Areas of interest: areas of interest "Xi'an Polytechnic University Jinhua Campus Basketball Court"
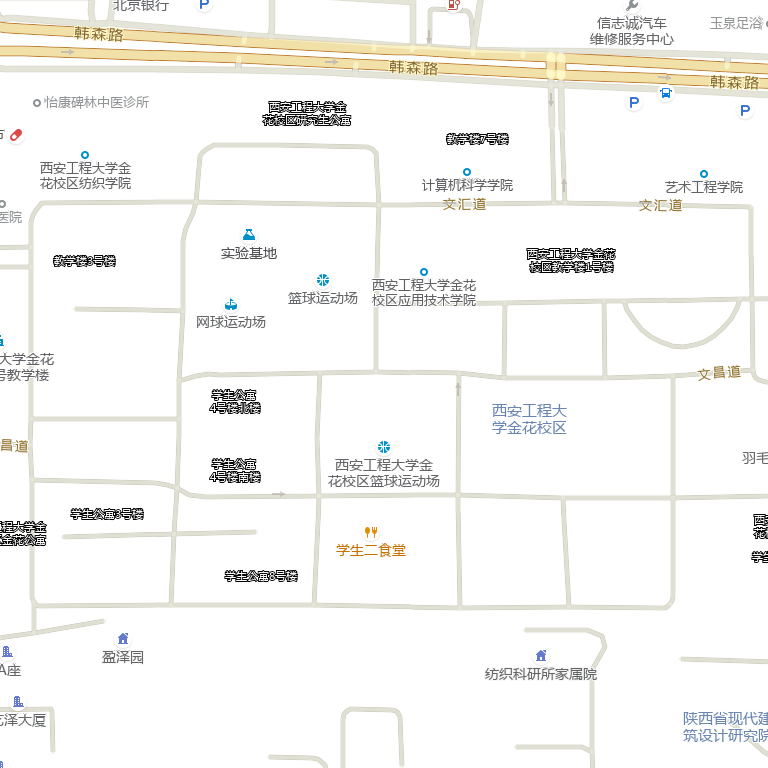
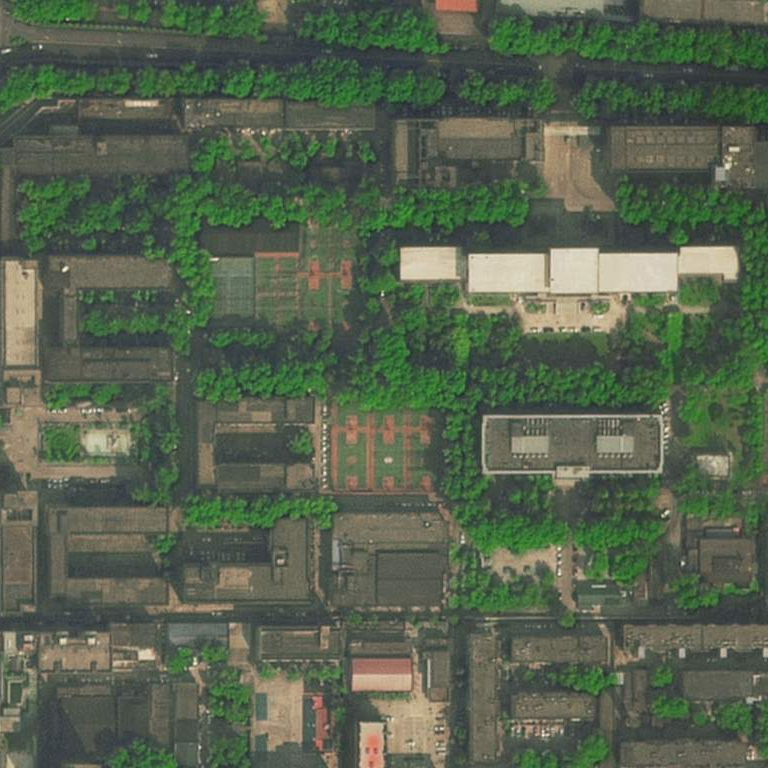